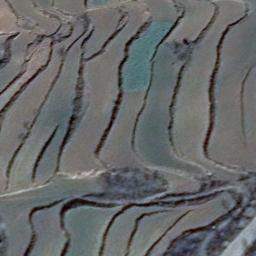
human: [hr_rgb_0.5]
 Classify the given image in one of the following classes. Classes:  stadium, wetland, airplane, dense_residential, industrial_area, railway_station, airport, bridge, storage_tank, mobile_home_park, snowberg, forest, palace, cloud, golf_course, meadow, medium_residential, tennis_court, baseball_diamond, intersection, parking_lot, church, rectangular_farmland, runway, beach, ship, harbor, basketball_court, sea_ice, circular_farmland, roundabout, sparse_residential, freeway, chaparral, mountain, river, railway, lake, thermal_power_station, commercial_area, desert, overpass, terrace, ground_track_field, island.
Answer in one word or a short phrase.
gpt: terrace